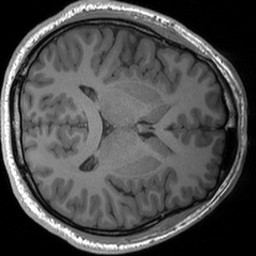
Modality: T1w
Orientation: axial
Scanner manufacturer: siemens
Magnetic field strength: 3 T
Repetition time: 1.54 s
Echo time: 0.00234 s